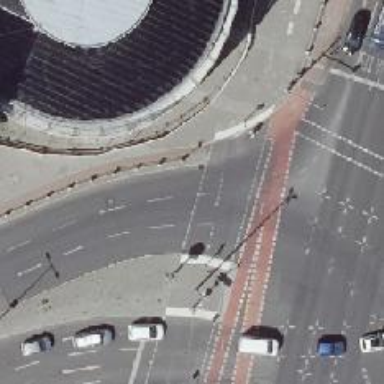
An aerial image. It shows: Secondary road with asphalt surface. There is cycle track on the right side of the road.